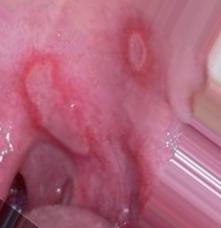
Condition: Mouth Ulcer